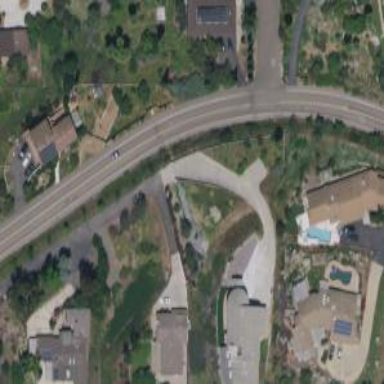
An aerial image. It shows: Driveway.